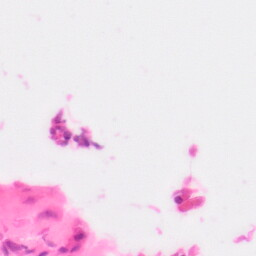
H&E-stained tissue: Colon